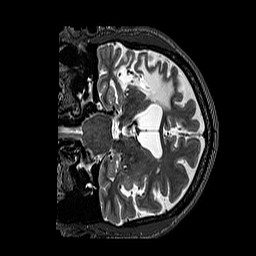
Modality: T2w
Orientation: coronal
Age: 56
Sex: male
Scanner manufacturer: siemens
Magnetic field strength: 3 T
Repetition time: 3.2 s
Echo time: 0.567 s